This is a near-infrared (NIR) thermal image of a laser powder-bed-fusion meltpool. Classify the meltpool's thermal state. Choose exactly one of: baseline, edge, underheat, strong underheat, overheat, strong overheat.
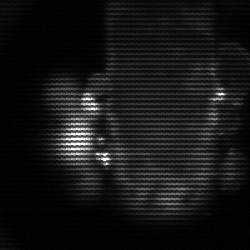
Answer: strong underheat